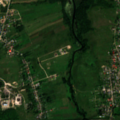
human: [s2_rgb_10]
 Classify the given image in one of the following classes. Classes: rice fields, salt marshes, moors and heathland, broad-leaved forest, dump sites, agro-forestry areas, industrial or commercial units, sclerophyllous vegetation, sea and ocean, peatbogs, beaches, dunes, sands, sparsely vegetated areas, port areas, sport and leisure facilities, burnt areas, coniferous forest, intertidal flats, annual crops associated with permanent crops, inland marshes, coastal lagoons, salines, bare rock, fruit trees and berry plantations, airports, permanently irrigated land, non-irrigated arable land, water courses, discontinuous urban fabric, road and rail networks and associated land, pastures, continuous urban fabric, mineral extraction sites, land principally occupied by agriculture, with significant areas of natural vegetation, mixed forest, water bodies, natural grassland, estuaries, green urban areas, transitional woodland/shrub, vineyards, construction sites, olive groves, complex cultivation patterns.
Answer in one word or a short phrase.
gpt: discontinuous urban fabric, pastures, complex cultivation patterns, land principally occupied by agriculture, with significant areas of natural vegetation, broad-leaved forest